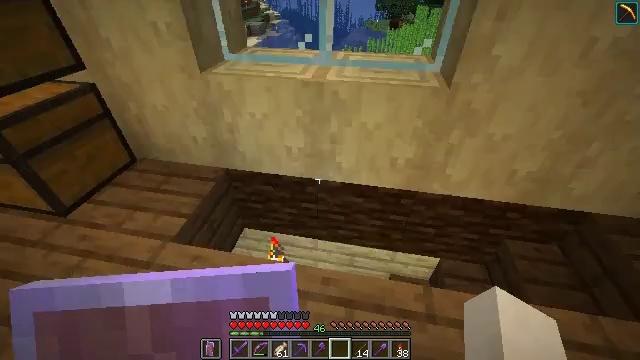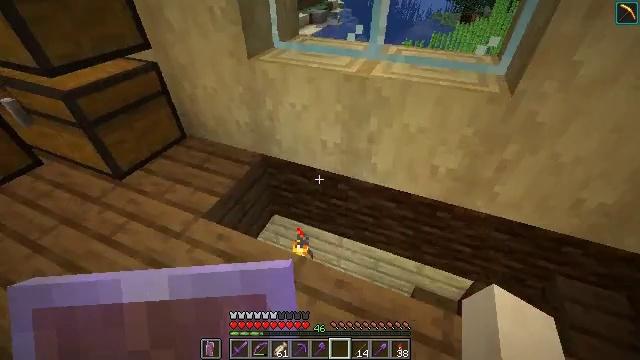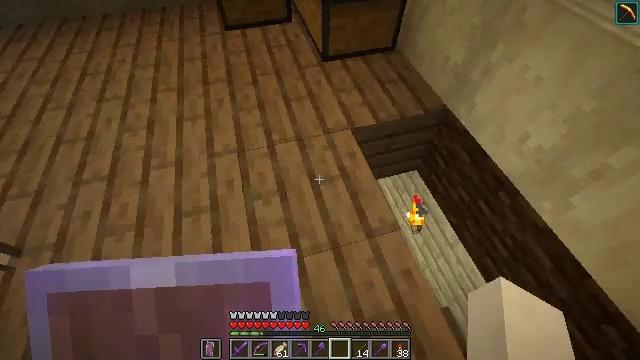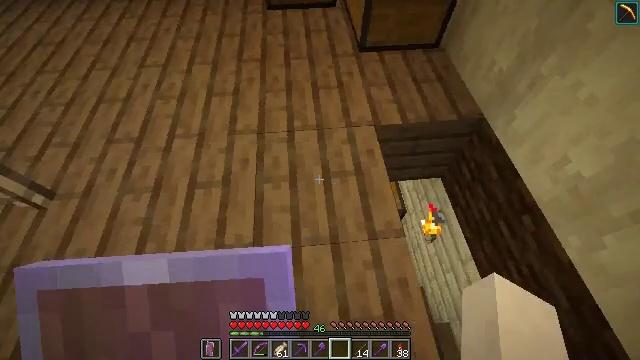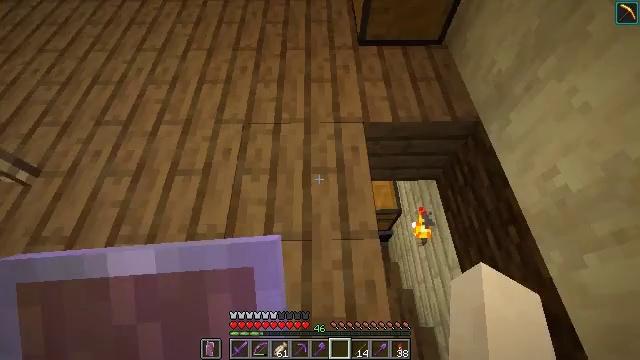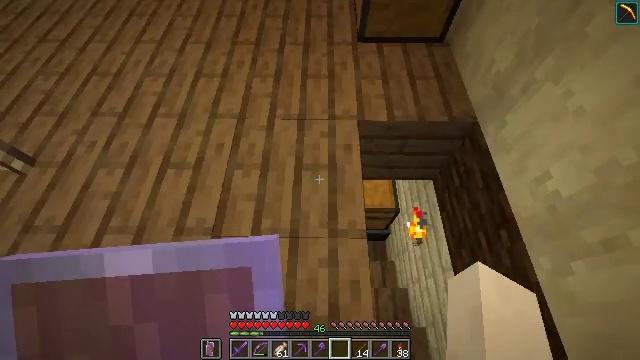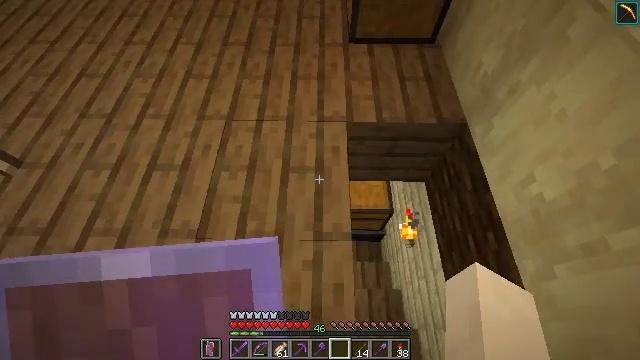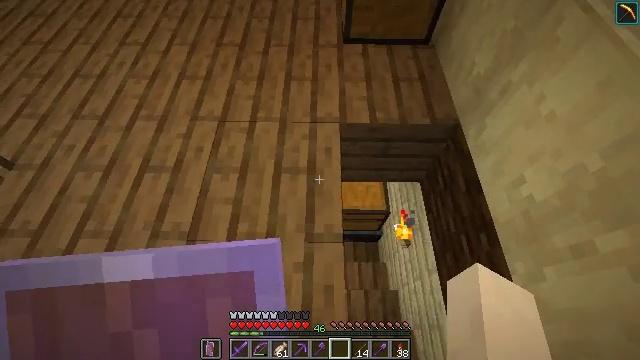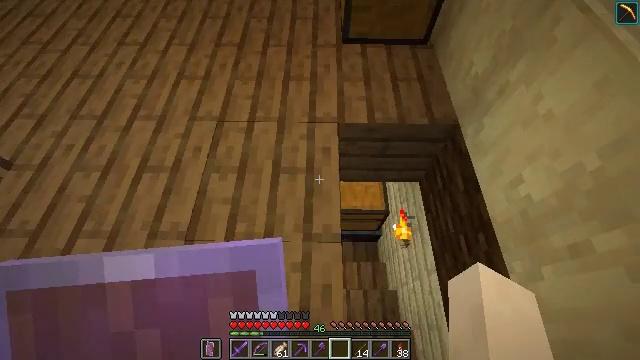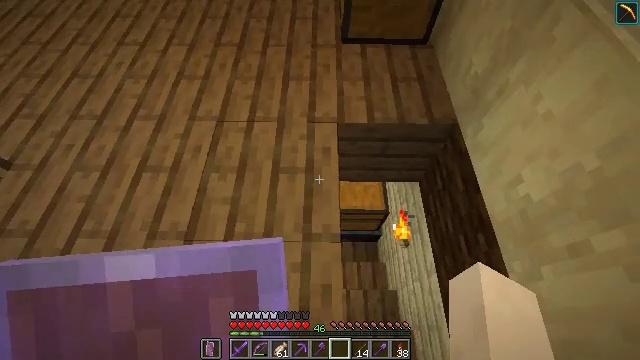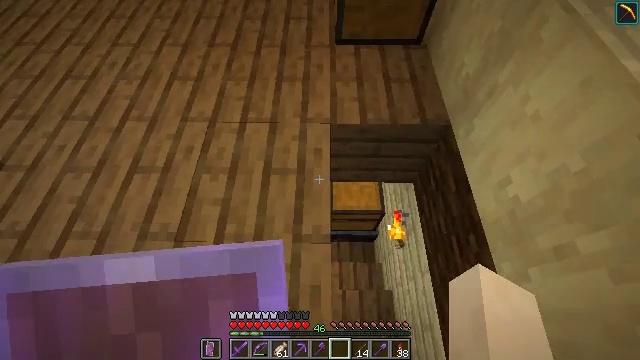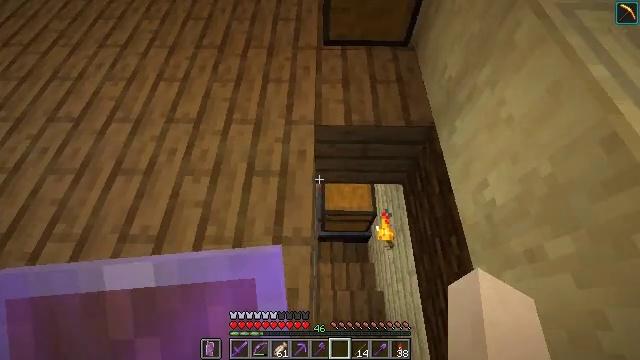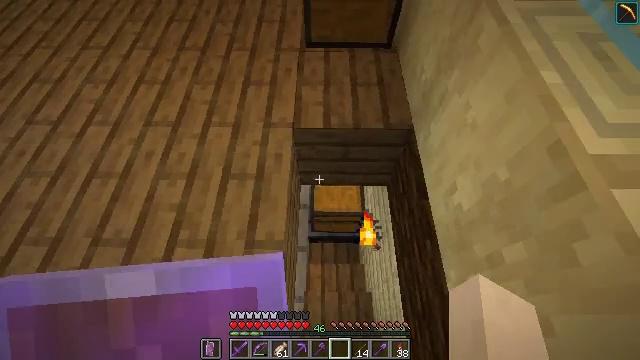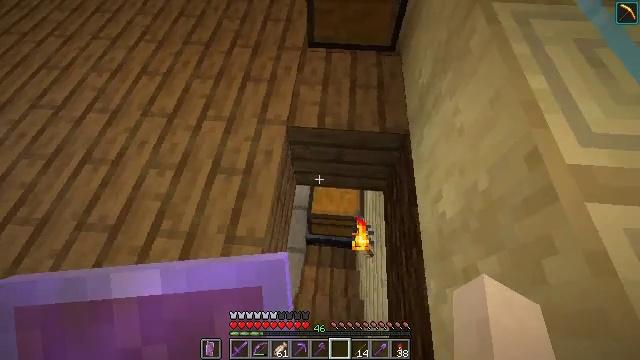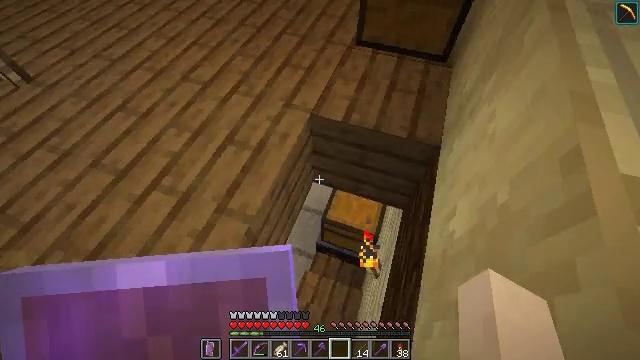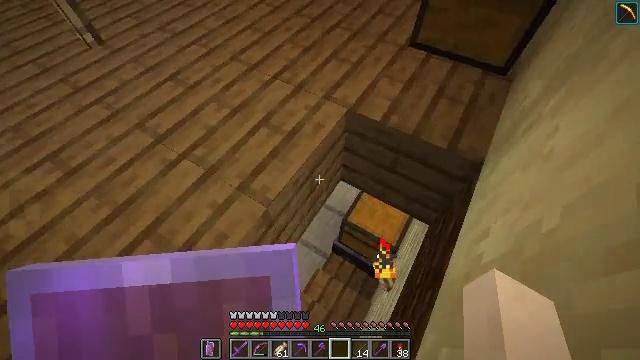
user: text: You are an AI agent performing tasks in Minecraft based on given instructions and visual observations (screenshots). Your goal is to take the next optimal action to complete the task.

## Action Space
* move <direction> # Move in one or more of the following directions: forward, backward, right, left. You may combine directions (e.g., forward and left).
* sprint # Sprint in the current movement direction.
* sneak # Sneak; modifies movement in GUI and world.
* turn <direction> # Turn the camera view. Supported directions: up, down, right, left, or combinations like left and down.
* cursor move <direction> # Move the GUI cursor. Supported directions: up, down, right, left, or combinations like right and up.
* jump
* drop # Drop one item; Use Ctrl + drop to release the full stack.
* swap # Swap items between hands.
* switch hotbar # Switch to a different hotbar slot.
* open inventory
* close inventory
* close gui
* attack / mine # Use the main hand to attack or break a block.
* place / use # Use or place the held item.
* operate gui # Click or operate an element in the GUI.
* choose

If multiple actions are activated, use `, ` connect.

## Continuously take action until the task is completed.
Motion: motion action
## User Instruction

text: Collect the shulker box to move it.
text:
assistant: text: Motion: move forward and move right, turn left and down
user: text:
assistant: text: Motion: move forward and move right, turn left and down
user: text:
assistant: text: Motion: move forward and move right, turn left and down
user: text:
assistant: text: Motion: move right, turn left and down
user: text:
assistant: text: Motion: turn left
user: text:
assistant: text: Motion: no_op
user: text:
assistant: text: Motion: no_op
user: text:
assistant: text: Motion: no_op
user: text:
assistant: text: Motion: no_op
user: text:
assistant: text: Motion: move right
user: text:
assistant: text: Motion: move right
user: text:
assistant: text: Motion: move right
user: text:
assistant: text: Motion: move right, turn left
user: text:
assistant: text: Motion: move right, turn left and up
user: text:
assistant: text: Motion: move right, turn left
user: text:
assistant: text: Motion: move right, turn left
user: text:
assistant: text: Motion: move right, turn left
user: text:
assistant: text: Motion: move right, turn left
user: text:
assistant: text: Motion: move right, turn left
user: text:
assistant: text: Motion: move right, turn left
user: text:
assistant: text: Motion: move right, turn left
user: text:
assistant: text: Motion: move right, turn left and up
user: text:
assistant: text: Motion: move right, turn left
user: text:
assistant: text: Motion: move right
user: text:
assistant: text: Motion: move right
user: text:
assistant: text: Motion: move right
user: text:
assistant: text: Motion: move right
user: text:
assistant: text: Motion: move right
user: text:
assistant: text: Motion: move right
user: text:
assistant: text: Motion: move right